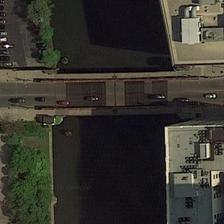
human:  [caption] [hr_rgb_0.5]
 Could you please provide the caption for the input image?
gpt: a bridge is on a river with several buildings on one side of it and green plants on the other .

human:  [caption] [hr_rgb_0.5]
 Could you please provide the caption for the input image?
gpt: the straight bridge across the river passes between the two buildings .

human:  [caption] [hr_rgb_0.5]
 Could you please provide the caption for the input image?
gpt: several green trees and buildings are in two sides of a river .

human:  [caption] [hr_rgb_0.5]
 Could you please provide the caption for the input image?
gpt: a bridge is on a river with one side of some green trees and the other several buildings .

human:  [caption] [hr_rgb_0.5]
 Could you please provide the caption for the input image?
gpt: a bridge is on a river with several buildings on one side of it and green plants on the other .